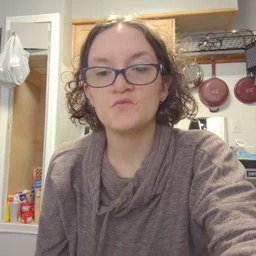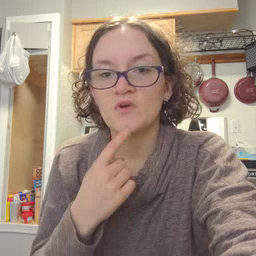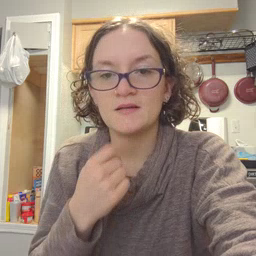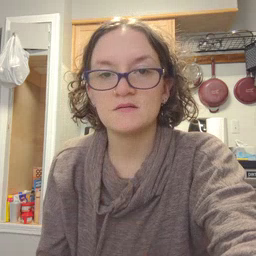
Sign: red